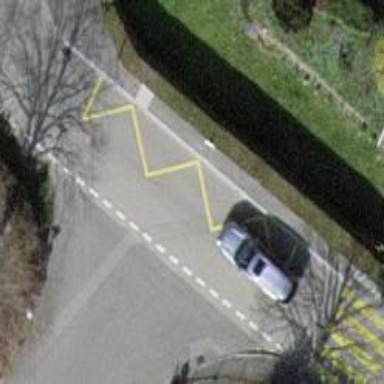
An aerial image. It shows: Bus stop with platform for public transport.